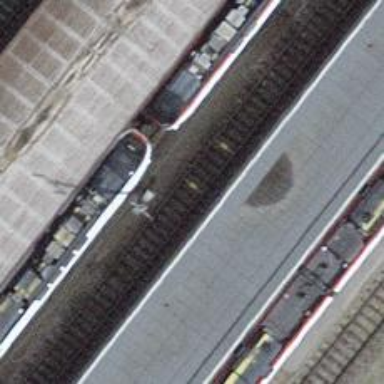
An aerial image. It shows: Stop position for public transport at railway stop.